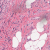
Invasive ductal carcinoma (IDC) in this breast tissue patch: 1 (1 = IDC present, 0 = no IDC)